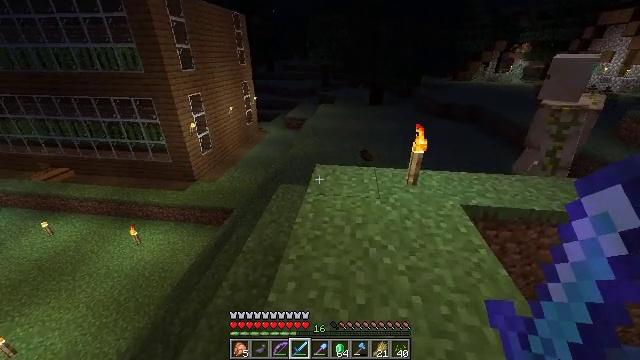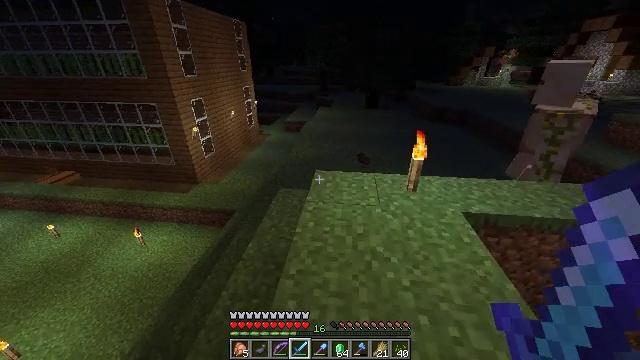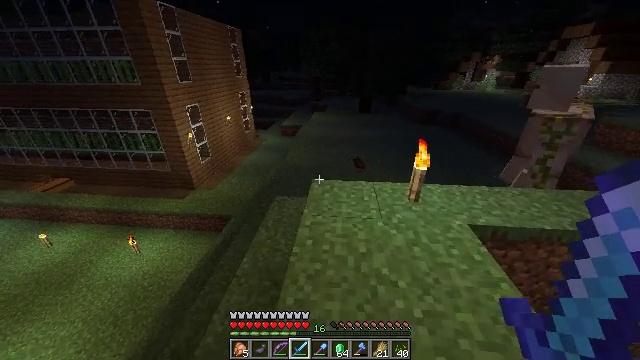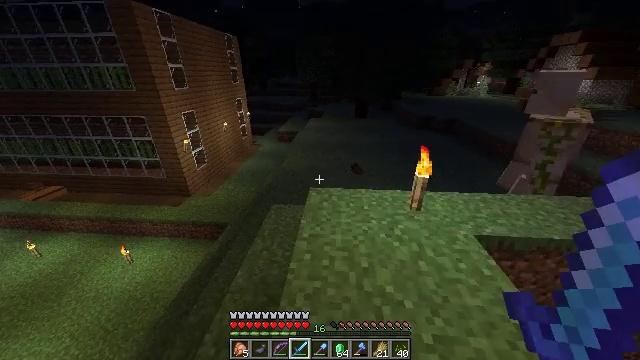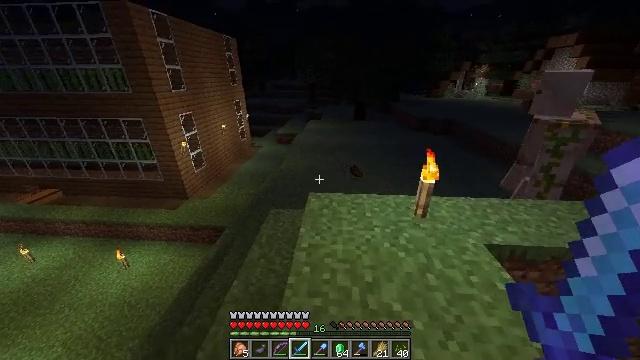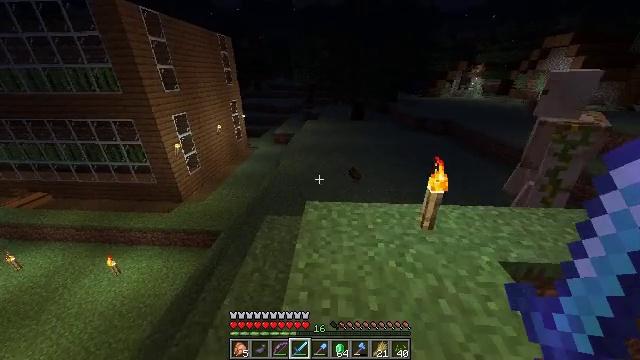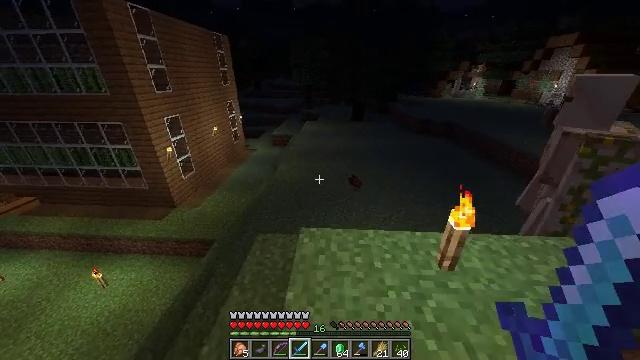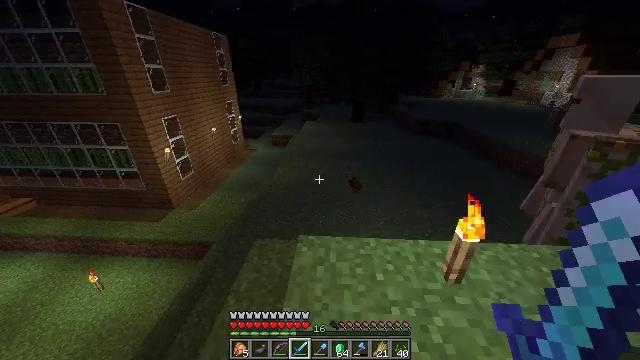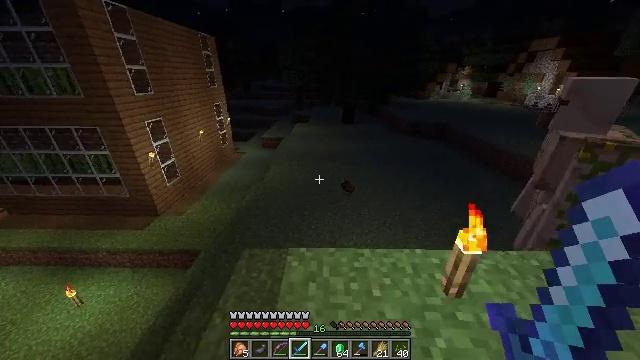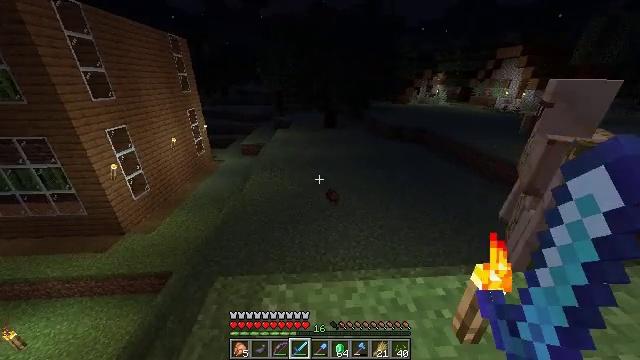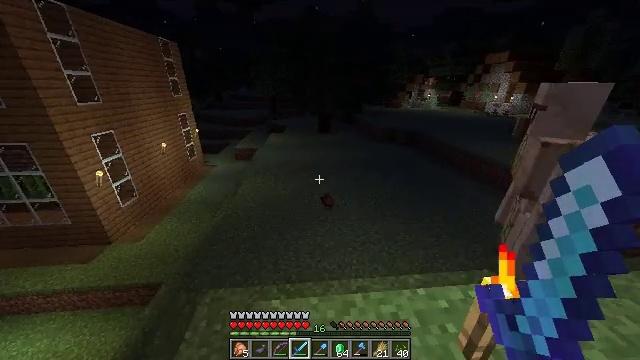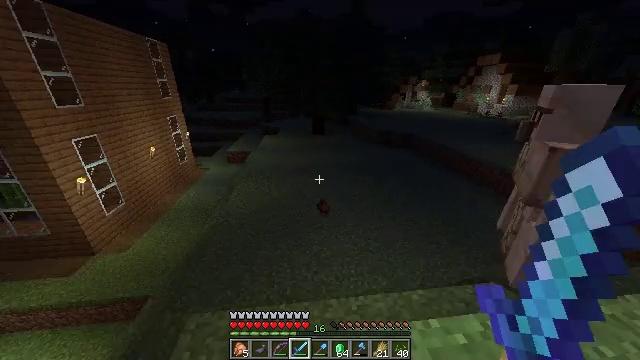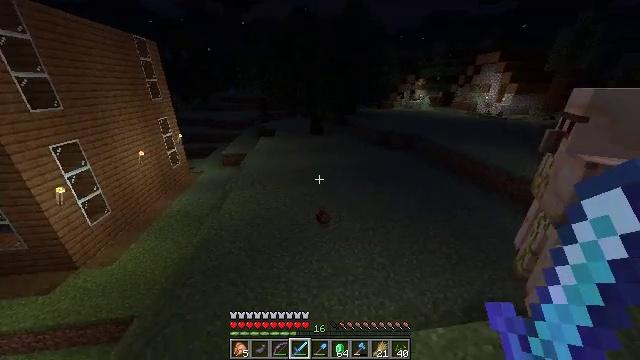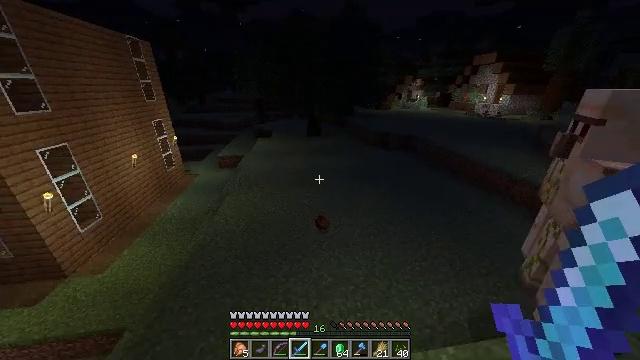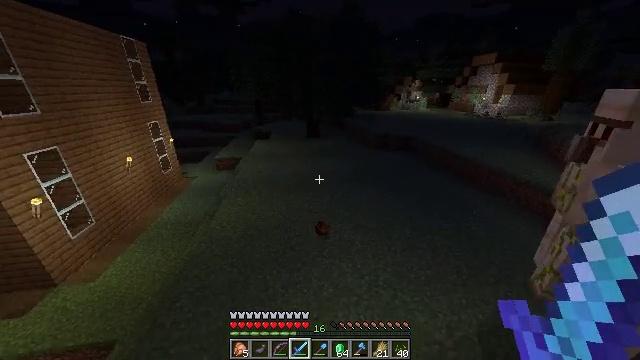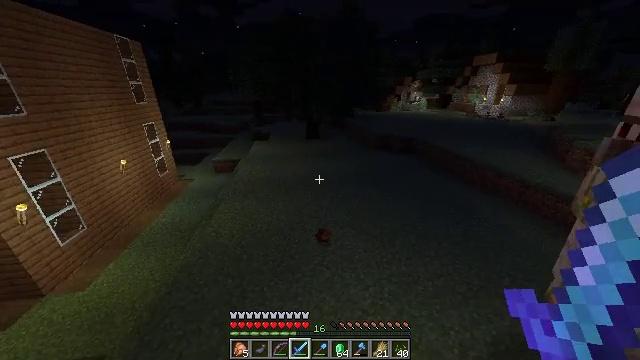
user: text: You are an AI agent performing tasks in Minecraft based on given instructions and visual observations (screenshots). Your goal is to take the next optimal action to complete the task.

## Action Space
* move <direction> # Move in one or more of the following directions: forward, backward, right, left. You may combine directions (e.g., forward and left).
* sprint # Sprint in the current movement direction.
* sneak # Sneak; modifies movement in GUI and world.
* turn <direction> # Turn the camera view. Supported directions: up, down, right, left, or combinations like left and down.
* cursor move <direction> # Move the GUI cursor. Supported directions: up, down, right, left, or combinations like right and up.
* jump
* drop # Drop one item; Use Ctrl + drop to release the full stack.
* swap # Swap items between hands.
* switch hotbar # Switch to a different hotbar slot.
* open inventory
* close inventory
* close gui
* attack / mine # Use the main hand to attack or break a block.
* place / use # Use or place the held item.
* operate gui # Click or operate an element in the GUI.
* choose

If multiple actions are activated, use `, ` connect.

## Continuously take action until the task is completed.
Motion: motion action
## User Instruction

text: Gather spruce leaves to collect foliage.
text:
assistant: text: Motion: move forward, sprint
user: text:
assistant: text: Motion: move forward, sprint, turn right
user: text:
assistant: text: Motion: move forward, turn up
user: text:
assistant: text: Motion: move forward
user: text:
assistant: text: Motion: move forward
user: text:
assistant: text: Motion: move forward, sprint
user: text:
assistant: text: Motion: move forward, sprint
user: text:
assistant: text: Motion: move forward, sprint, turn right
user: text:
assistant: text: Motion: move forward, turn right
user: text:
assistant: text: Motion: move forward, turn right
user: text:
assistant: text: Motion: move forward, turn right
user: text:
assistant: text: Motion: move forward, sprint
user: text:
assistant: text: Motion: move forward, sprint
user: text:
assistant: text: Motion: move forward, sprint
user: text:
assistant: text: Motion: move forward
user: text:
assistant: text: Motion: move forward
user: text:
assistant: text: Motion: move forward
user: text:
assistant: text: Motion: move forward, sprint
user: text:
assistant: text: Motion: move forward, sprint
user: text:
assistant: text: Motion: move forward, sprint
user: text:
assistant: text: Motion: move forward
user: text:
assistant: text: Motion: move forward
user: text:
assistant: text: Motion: move forward
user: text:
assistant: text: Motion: move forward
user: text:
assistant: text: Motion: move forward, sprint
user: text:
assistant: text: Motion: move forward, sprint
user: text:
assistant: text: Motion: move forward, sprint
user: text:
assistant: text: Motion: move forward
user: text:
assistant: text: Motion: move forward
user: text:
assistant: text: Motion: move forward, turn left